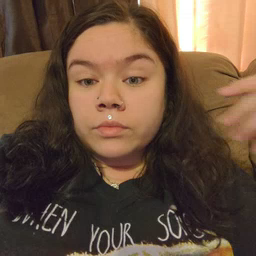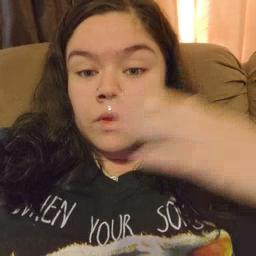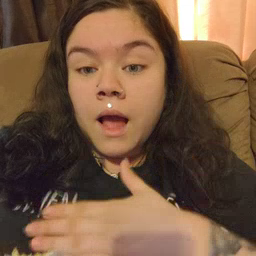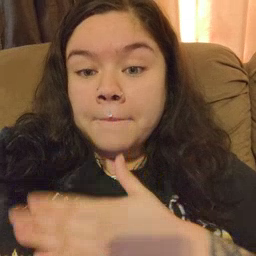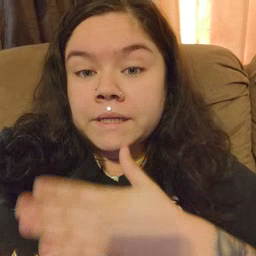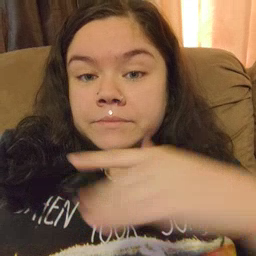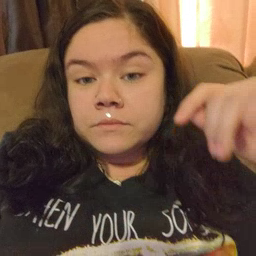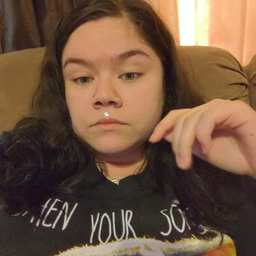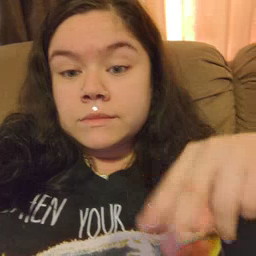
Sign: happy